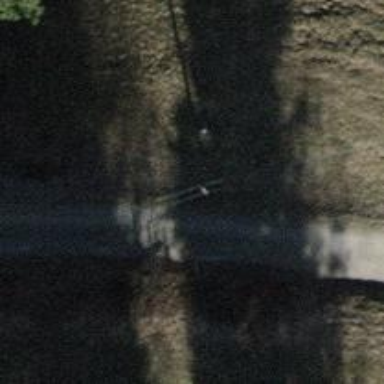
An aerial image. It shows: Power pole.